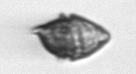
Label: Kryptoperidinium_triquetrum